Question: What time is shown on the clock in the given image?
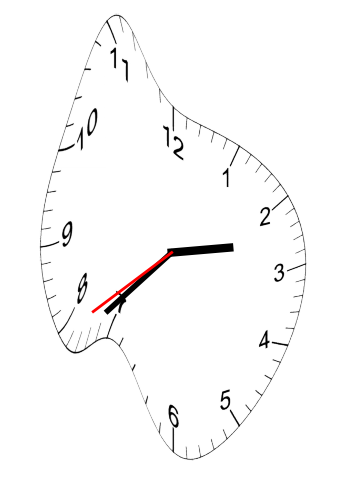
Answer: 02:37:39